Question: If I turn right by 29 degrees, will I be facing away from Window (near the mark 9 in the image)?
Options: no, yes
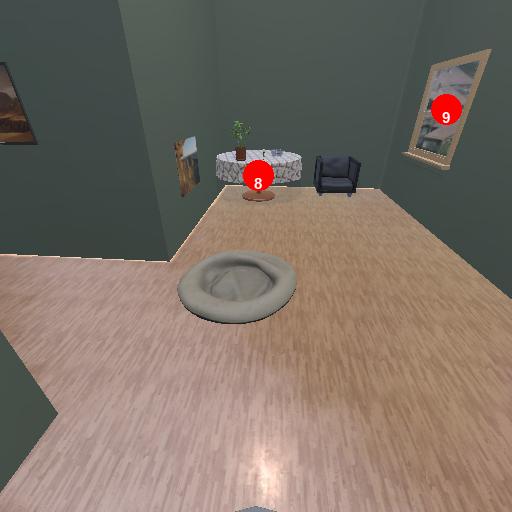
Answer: no